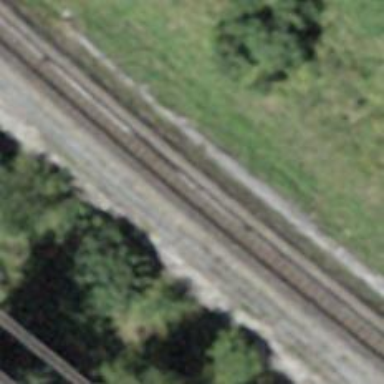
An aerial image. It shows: Narrow-gauge railway track electrified by contact line.